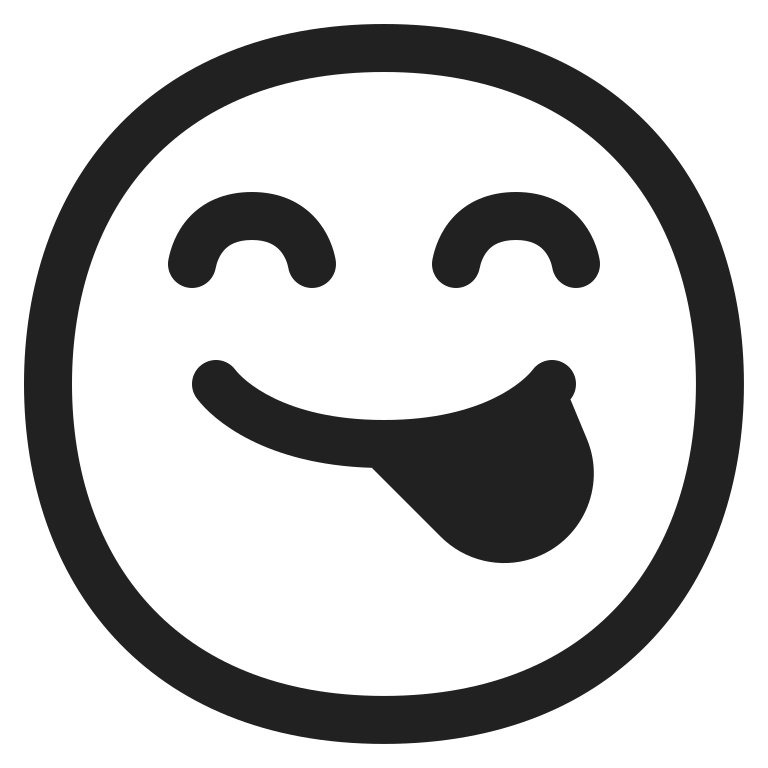
face savoring food high contrast